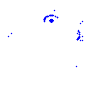
Particle: pion